Question: Game Rule: Clicking a light toggles itself and its adjacent (up, down, left, right) lights. What is the minimum number of clicks required to turn off all the lights?
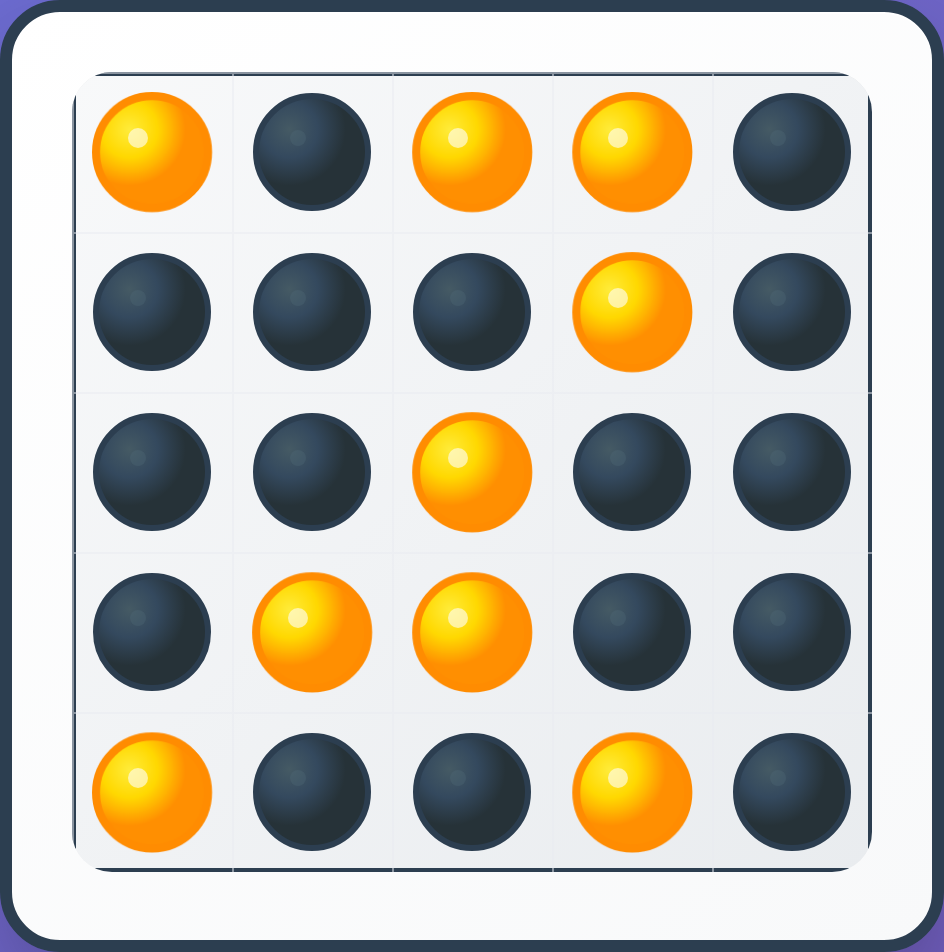
Answer: 5